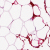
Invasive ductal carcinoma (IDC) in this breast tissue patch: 0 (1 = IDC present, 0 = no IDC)